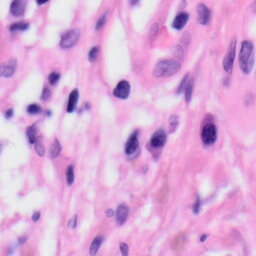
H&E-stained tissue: Skin